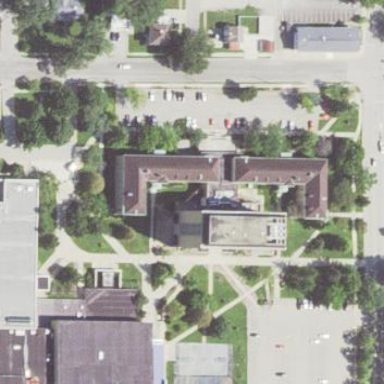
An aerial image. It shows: Dormitory building.